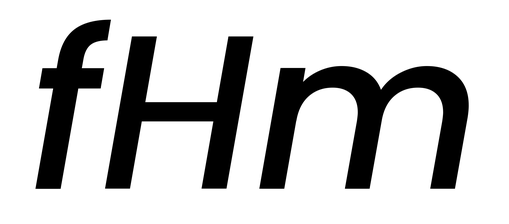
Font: Poppins-MediumItalic